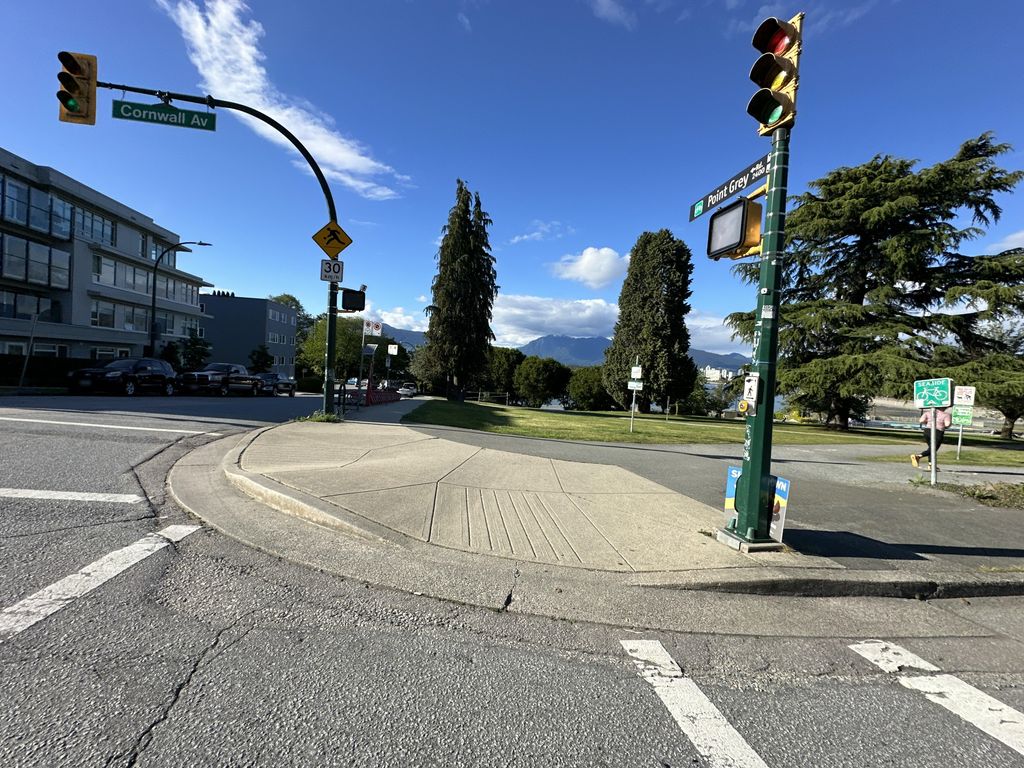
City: vancouver